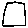
Label: square